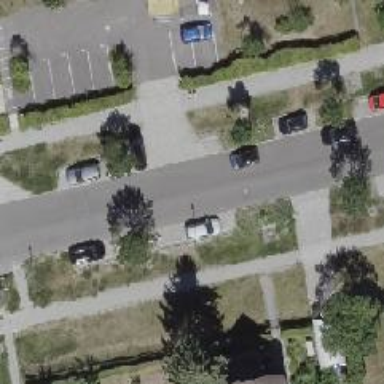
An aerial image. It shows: Residential road with asphalt surface. There are separate sidewalks on both sides and parallel parking lanes on the curb.